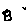
Label: bird